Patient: sex F, age 41
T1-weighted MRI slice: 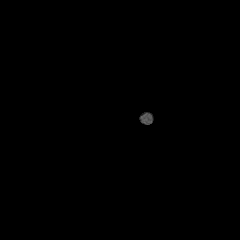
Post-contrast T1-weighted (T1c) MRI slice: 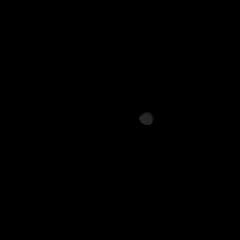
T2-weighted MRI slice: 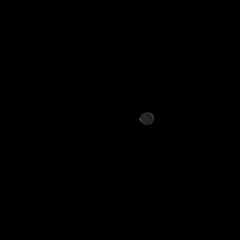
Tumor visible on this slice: no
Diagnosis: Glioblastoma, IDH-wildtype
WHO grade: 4